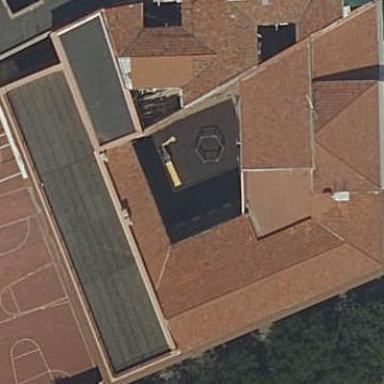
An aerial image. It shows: School building.